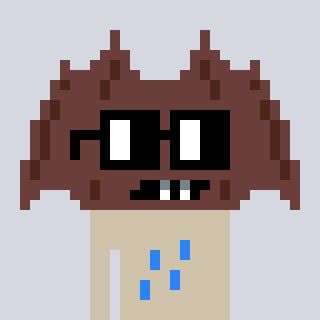
a pixel art character with square black glasses, a bat-shaped head and a bege-colored body on a cool background